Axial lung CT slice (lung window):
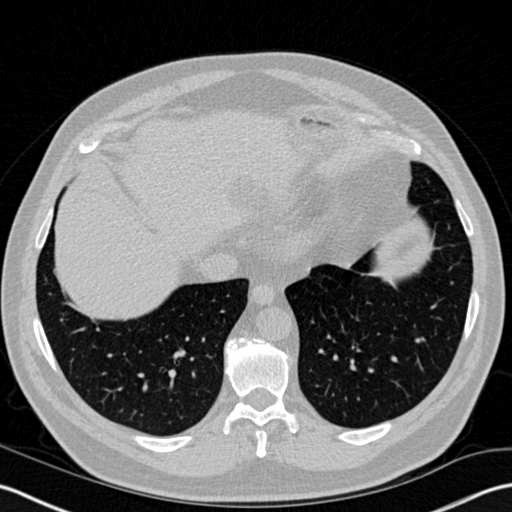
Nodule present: no